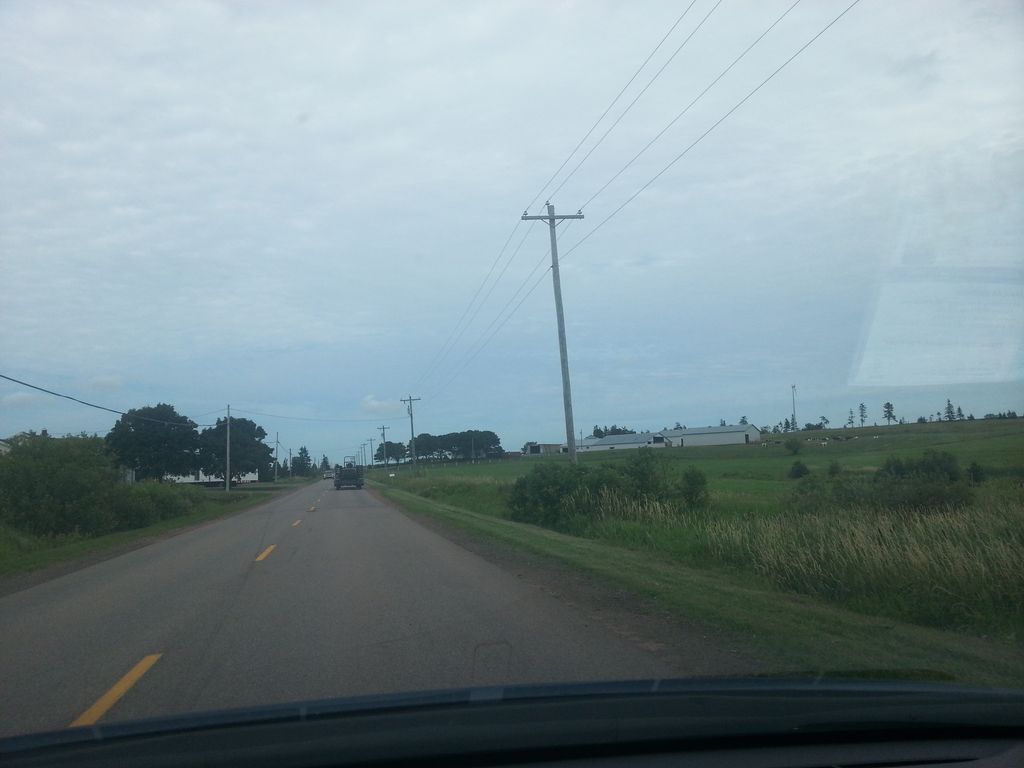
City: charlottetown